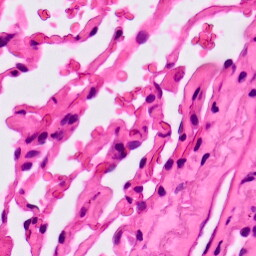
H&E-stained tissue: Lung